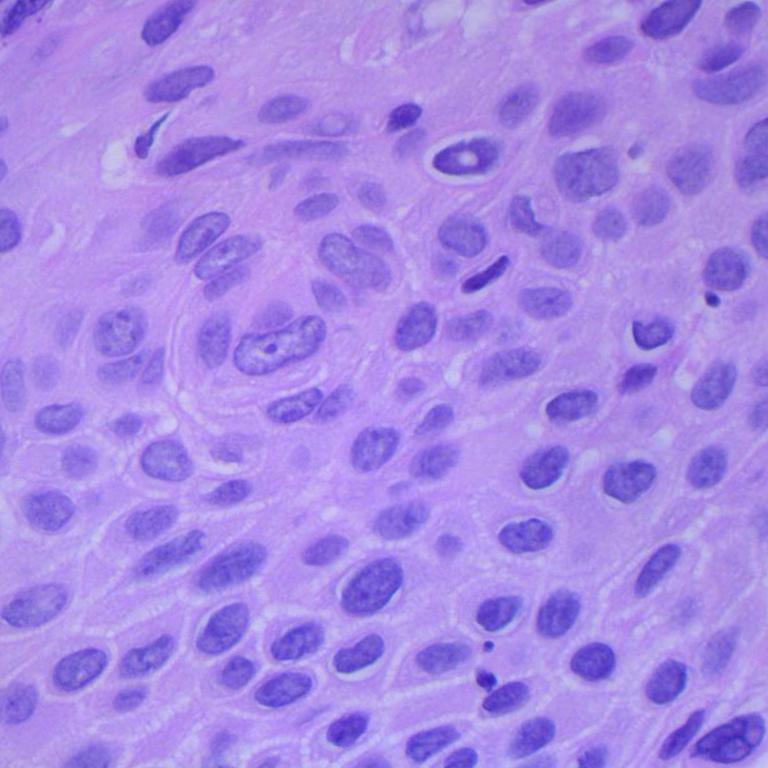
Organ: lung
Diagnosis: squamous carcinomas